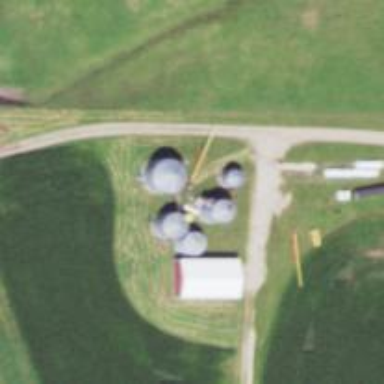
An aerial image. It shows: Silo.